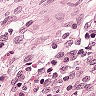
Metastatic tissue present: yes